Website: crate-barrel
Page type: billing-address
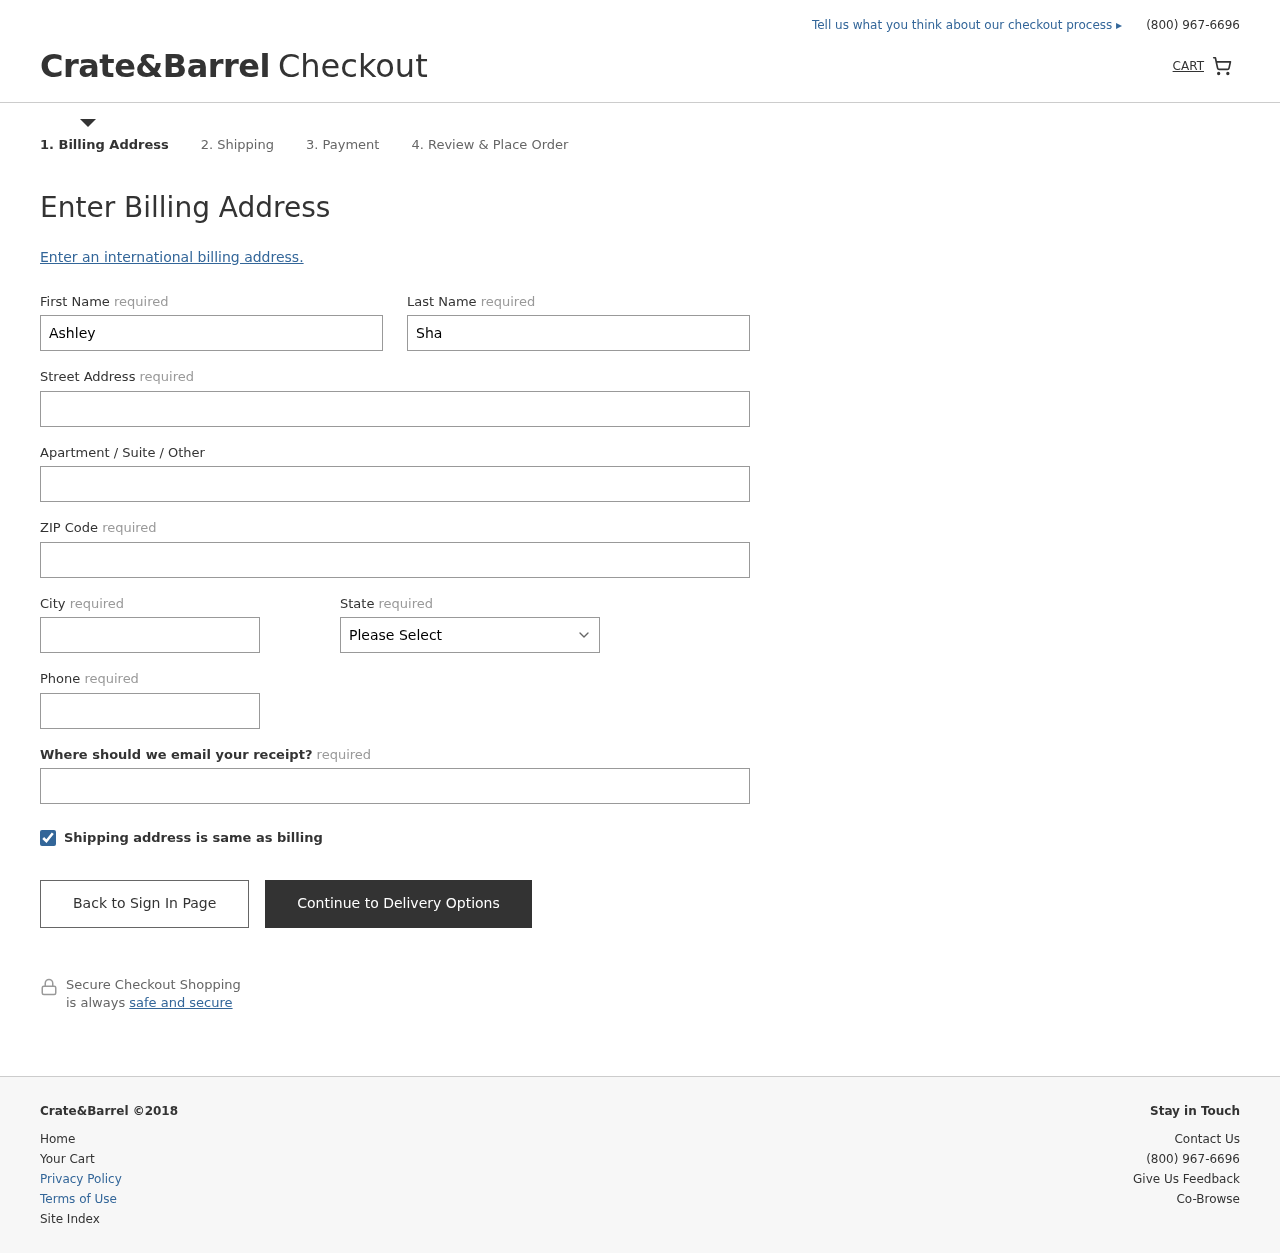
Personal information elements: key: PII_STATE
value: FM
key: PII_FIRSTNAME
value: Ashley
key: PII_LASTNAME
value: Shaffer
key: PII_STREET
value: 79880 Hicks Summit Apt. 271
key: PII_POSTCODE
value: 62957
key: PII_CITY
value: Keithport
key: PII_PHONE
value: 6433831414
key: PII_EMAIL
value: ashaffer@yahoo.com